Question: Though after writing code and examining it so many times i am getting an assertion error. i dunno why. hope you pals can help me.This is the function
'''
int GetNth(struct node* head, int index) {
Node* current = head;
int count = 0; // the index of the node we're currently looking at
while (current != NULL) {
if (count == index)
return(current->data);
count++;
current = current->next;
}
assert(0);
// if we get to this line, the caller was asking
// for a non-existent element so we assert fail.
}
'''
this is the error i get.
'''
GetNth: Assertion '0' failed.Aborted (core dumped)
'''
1. My doubt is that if there is a hit with the position whose value is expected, why would Assertion test happen? As there is already a return statement of the while loop which exits the function.
2. If i comment that assertion test and if there is a hit/miss with position whose value is expected, it returns me 0 every time instead of value/null
Thanks in advance!
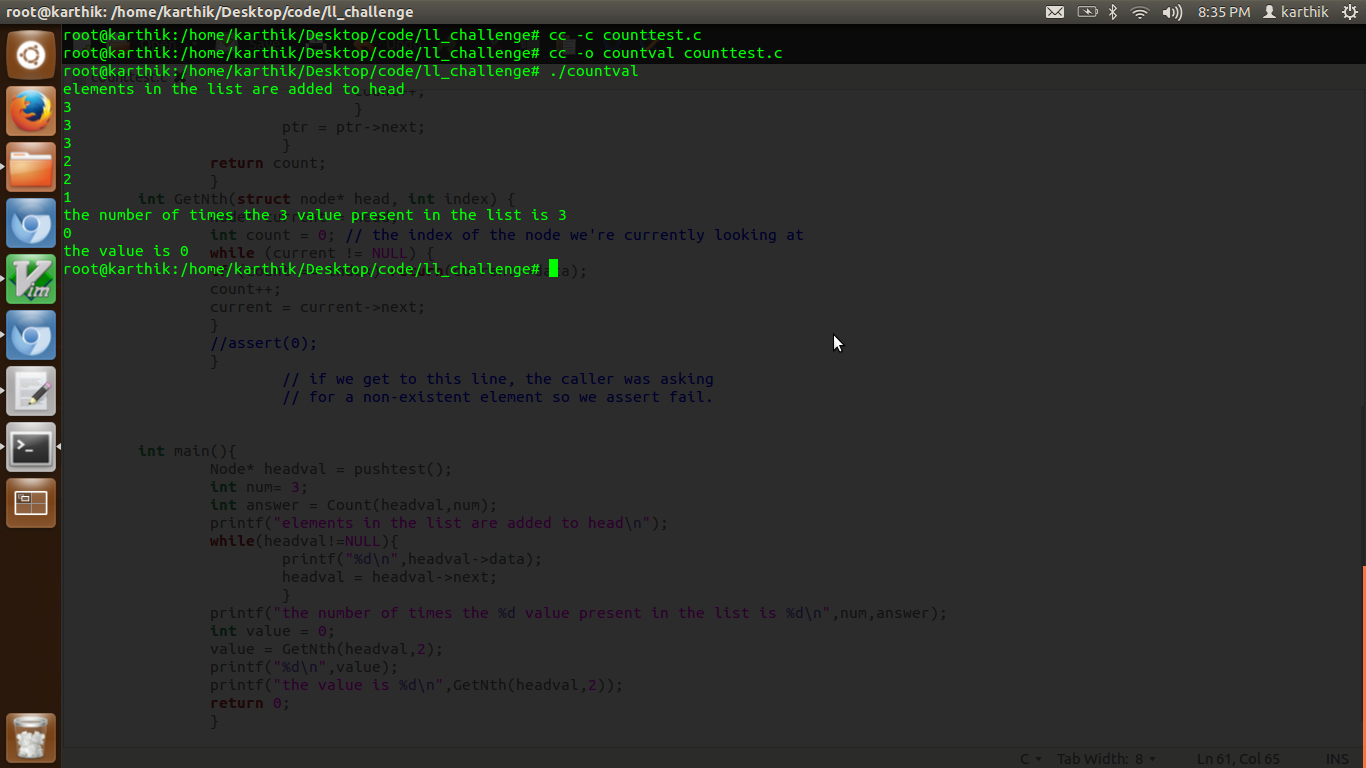
Answer: I debug code like this with good old fashion printf's
'''
int GetNth(struct node* head, int index) {
Node* current = head;
int count = 0; // the index of the node we're currently looking at
if ( index < 0 ) {
printf( "invalid -ve index passes
" );
assert(0);
}
printf( "starting ptr %p
", current );
while (current != NULL) {
printf( "checking value %d against %d for ptr %p", count, index, current );
if (count == index) {
printf( "found
" );
return(current->data);
}
count++;
current = current->next;
}
printf( "not found
" );
assert(0);
// if we get to this line, the caller was asking
// for a non-existent element so we assert fail.
}
'''
Run it and see what you get out. If needed change the printf for fprintf( stderr.